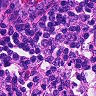
Metastatic tissue present: no